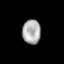
Tissue: lung
Cell type: Epithelial cells
Senescence score: 0.1294
Nuclear area (px): 432
Mean DAPI intensity: 173.873